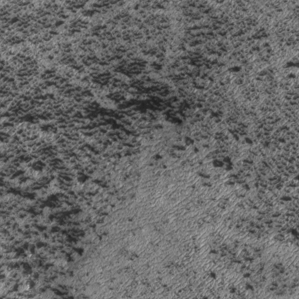
Label: frost